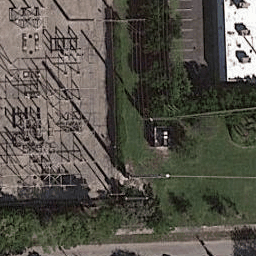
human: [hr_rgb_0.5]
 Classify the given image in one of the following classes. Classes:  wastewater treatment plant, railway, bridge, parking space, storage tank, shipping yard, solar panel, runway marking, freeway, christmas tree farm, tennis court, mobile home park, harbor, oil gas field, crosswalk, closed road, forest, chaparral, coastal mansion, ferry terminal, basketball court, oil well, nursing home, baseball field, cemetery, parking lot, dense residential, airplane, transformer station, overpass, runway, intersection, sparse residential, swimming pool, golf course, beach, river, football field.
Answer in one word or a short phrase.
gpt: transformer station